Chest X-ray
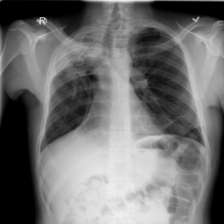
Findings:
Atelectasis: positive
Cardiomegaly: negative
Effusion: negative
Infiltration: negative
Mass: negative
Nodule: negative
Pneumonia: negative
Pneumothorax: negative
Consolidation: positive
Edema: negative
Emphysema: negative
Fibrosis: negative
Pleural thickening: positive
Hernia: negative